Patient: sex M, age 66
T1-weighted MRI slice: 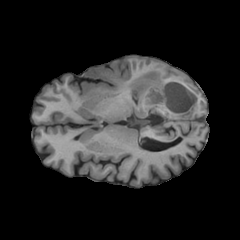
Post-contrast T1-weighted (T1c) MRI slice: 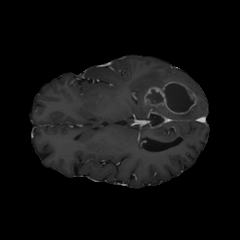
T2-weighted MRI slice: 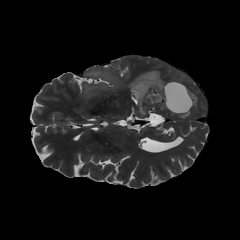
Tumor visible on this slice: yes
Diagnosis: Glioblastoma, IDH-wildtype
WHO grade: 4